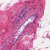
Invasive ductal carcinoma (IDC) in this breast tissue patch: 0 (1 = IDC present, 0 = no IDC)